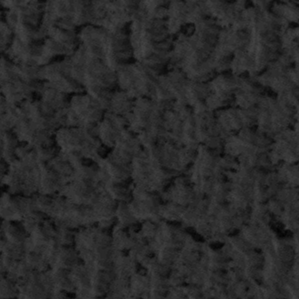
Label: frost